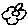
Label: flower